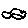
Label: fish